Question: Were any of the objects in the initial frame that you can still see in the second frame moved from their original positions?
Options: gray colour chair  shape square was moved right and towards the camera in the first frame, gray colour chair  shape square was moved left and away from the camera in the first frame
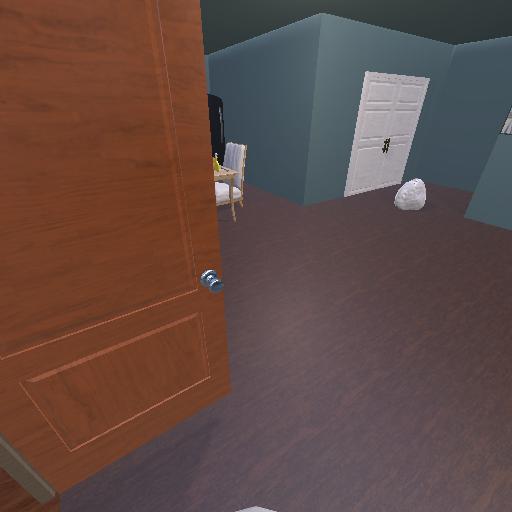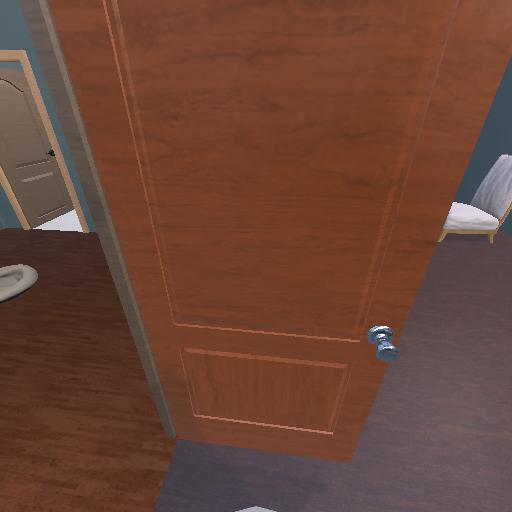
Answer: gray colour chair  shape square was moved right and towards the camera in the first frame